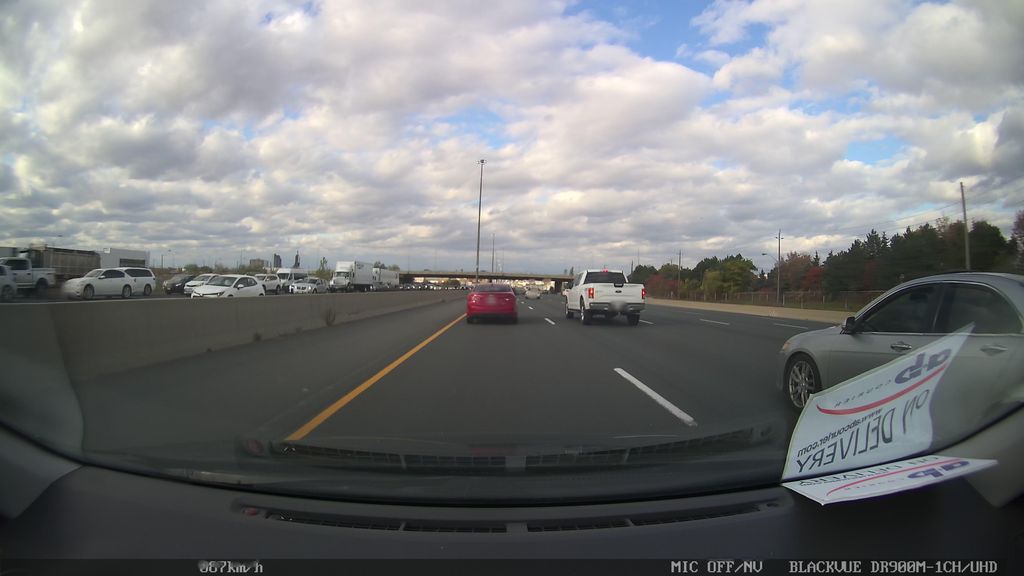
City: toronto